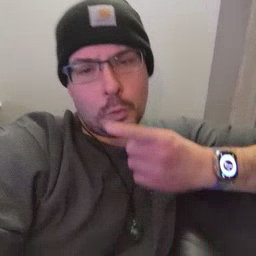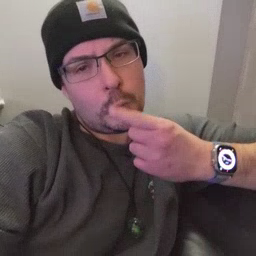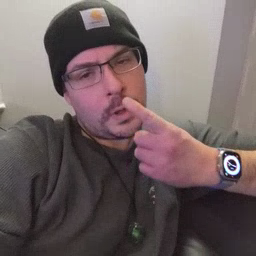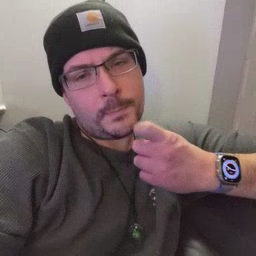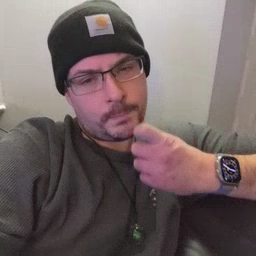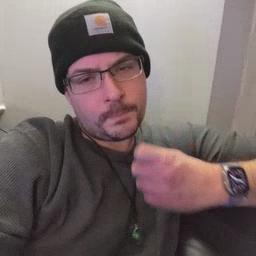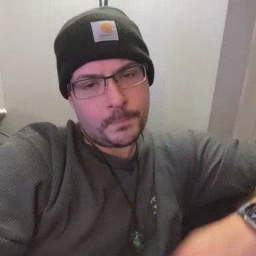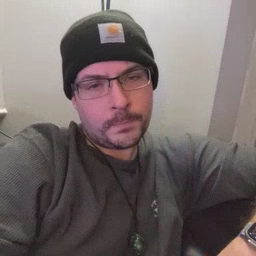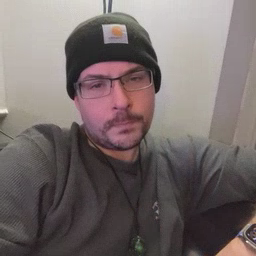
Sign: red